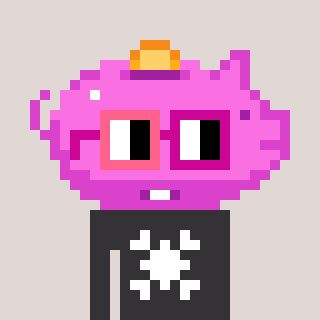
a pixel art character with square pink and red glasses, a piggybank-shaped head and a grayscale-colored body on a warm background